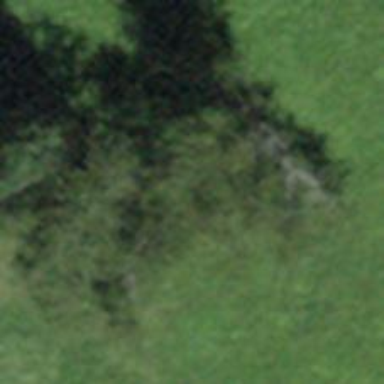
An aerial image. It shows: Tree serving as landmark.